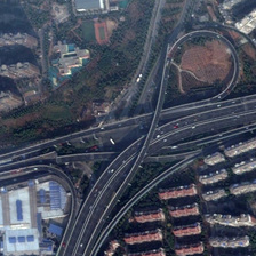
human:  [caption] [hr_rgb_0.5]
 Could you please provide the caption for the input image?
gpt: There are many buildings, many trees and streets.

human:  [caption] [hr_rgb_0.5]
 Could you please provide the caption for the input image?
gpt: There are many buildings, many trees and roads.

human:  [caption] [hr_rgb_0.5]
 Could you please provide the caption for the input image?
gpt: It has blue, red and white buildings, gray roads, green trees and brown soil.

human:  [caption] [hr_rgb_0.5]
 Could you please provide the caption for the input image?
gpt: It has blue, red and white buildings, gray roads, green trees and brown land.

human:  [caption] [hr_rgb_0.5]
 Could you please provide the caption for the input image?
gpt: There are many buildings, many trees and roads.